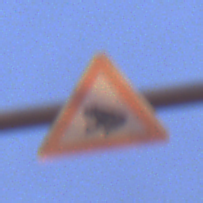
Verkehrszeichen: AmphibienwanderungRechts
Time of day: Night
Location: Outdoor (Urban)
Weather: PartlyCloudy
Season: NotSpecified
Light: Artificial